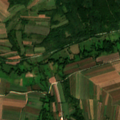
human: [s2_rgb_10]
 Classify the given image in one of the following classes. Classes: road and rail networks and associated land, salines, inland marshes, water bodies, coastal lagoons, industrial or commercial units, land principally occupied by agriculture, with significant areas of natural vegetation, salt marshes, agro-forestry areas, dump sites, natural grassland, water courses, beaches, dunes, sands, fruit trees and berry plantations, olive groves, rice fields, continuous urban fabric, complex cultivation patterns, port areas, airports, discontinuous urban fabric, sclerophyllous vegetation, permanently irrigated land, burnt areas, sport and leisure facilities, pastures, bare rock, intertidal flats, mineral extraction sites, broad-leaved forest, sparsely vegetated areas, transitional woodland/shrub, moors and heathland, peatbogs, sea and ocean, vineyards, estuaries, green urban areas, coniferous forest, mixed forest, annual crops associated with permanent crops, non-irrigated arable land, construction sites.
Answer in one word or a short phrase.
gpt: discontinuous urban fabric, non-irrigated arable land, land principally occupied by agriculture, with significant areas of natural vegetation, broad-leaved forest, transitional woodland/shrub